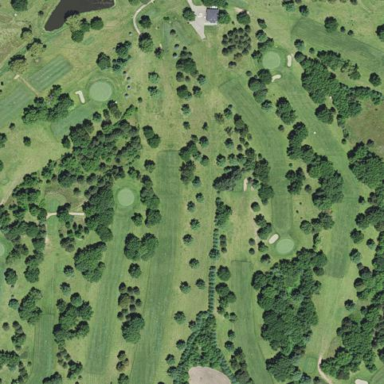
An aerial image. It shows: Golf course.